Question: I have a simple OneToMany relation between Task and TaskError.
Task maps the TaskErrors:
'''
@OneToMany(cascade = CascadeType.ALL, mappedBy = "task", orphanRemoval = true)
private List<TaskError> taskErrorCollection;
'''
The TaskErrors should be deleted when the Task is deleted, hence the orphanRemoval.
TaskError is connected to a Task:
'''
@JoinColumn(name = "task_id", referencedColumnName = "id")
@ManyToOne(optional = false, cascade = CascadeType.ALL)
private Task task;
'''
The List of TaskErrors in Task is not updated when I add a TaskError with this code:
'''
TaskError taskError;
// set all taskErrors vars
taskErrorDAO.create(taskError);
'''
So the database contains a row for the TaskError, while the List of TaskErrors in Task is not populated. Obviously, when I delete the Task, it gives a error:
MySQLIntegrityConstraintViolationException: Cannot delete or update a parent row
Am I personally required to populate the TaskError list in Task? Is there a way to have this List automatically be populated? A em.flush after taskErrorDAO.create(taskError) doesn't help.

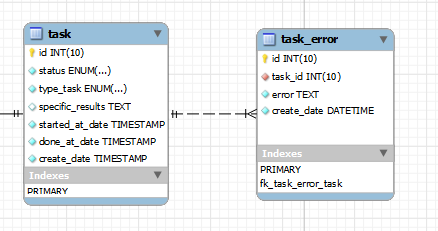
Answer: The developer is responsible for in-memory representation of your entity relationships. So - yes, you are required to populate the 'TaskError' instance in 'Task' 'TaskError''s list.
You can try cleaning up your 'PersistenceContext' cache for 'Task' and re-fetching it directly from the database, so something like:
'''
em.refresh(task);
'''
or
'''
em.clear();
task = em.find(Task.class, yourTaskId);
'''
Either way, your JPA provider should clear the in-memory representation of your Entity, hit the database (which, as you've said, has correctly inserted row) to fetch it and load the list properly. However, I wouldn't go this way in a long-term perspective but just update my objects references accordingly.
If you refuse to update in-memory relationships of your entities, than you cannot use caching features of 'PersistenceContext'. In order to have correct data you will need to hit the database every time you want to use/fetch your 'Task' entity after any new 'TaskError' has been assigned to it.
One more thing - why do you have 'Cascade.ALL' in 'TaskError'? Do you want to remove 'Task' instance if 'TaskError' is removed?
You can also check <URL> for more information.